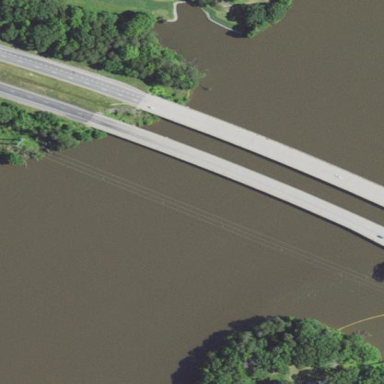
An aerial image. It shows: Man-made bridge.